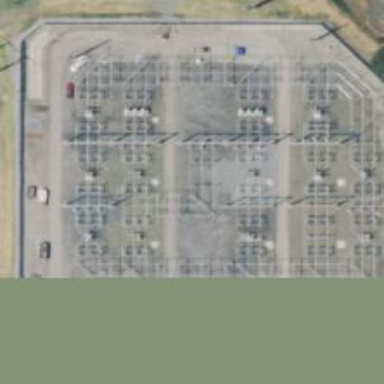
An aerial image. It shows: Switch used for power control.